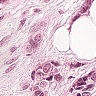
Metastatic tissue present: yes